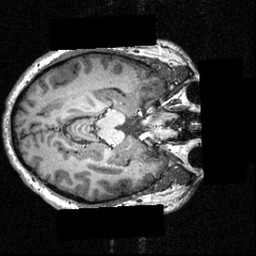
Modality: T1w
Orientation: axial
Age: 24
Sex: male
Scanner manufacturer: siemens
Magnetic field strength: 3.951 T
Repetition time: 1.5 s
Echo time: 0.00335 s